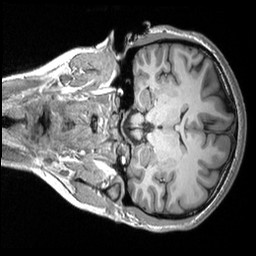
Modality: T1w
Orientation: coronal
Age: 19
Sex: female
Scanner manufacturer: siemens
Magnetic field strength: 3 T
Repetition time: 2.53 s
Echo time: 0.00298 s